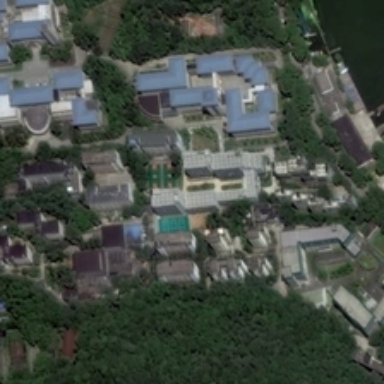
The school is surrounded by a forest .